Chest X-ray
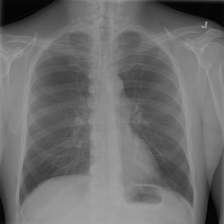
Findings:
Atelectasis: negative
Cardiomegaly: negative
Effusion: negative
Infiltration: negative
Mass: negative
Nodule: negative
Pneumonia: negative
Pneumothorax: negative
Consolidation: negative
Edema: negative
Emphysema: negative
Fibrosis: negative
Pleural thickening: negative
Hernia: negative